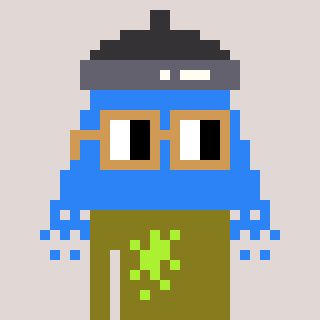
a pixel art character with square brown glasses, a shower-shaped head and a gunk-colored body on a warm background